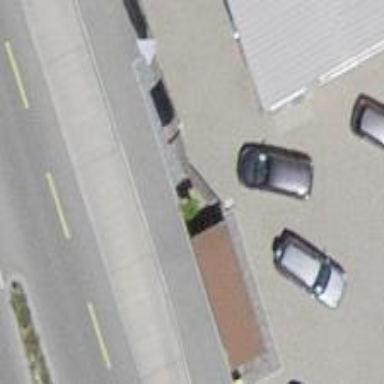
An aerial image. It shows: Bus stop with shelter. It is platform for public transport.